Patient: sex M, age 53
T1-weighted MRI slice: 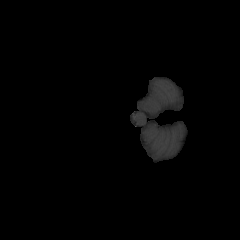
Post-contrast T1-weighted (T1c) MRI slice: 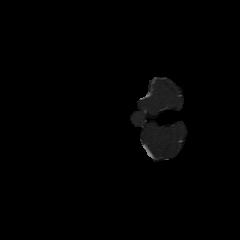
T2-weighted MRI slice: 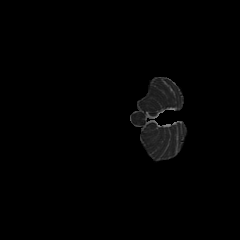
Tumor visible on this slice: no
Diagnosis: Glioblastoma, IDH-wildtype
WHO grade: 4